Field crop: tomato
Growth stage: 2
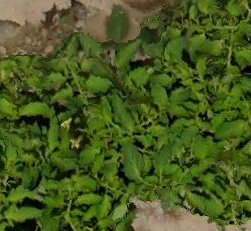
Species: tomato